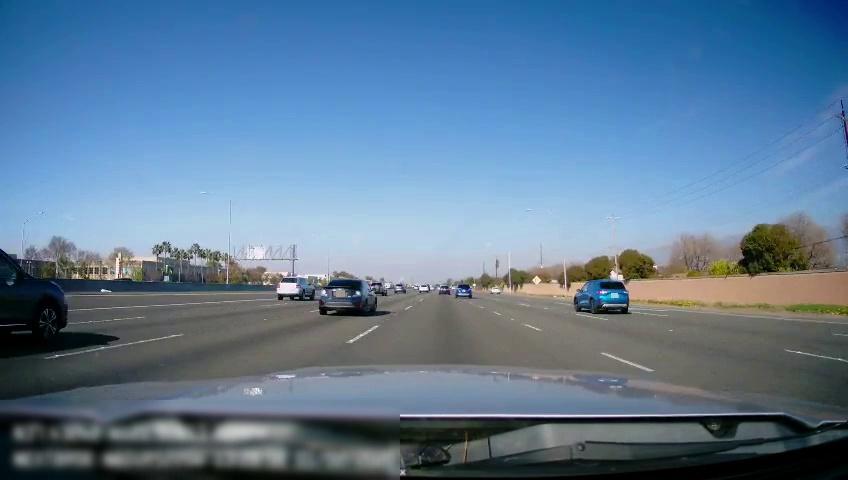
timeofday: Day
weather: Sunny
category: Vehicles | Car
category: Drivable Space
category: Vehicles | Car
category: Vehicles | SUV
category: Vehicles | SUV
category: Vehicles | SUV
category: Vehicles | SUV
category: Vehicles | SUV
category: Vehicles | SUV
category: Vehicles | SUV
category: Vehicles | Car
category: Vehicles | SUV
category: Lanes | Alternate Lane
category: Lanes | Alternate Lane
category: Lanes | Alternate Lane
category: Lanes | Alternate Lane
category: Lanes | Current Lane
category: Lanes | Alternate Lane
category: Lanes | Alternate Lane
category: Lanes | Alternate Lane
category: Lanes | Alternate Lane
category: Traffic | Signs